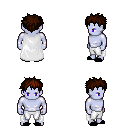
a pixel art fantasy rpg character, male body template, dark elf, purple skin, white cape, white pants, brown bedhead hairstyle, black slippers, four views (front, back, left, right), 2x2 character sprite sheet, small pixel art, hard edges, no anti-aliasing